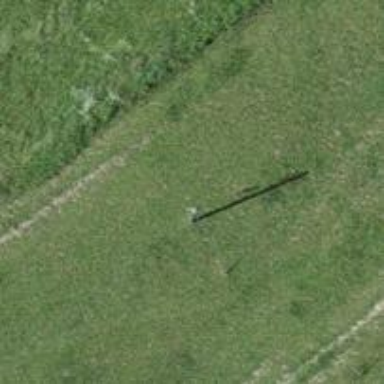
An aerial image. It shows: Power pole.